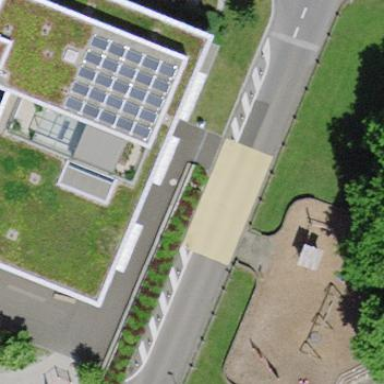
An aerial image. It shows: Kindergarten building.